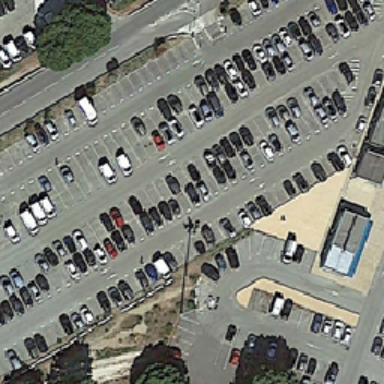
Some green trees are near many cars and parking lots .